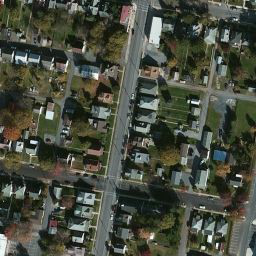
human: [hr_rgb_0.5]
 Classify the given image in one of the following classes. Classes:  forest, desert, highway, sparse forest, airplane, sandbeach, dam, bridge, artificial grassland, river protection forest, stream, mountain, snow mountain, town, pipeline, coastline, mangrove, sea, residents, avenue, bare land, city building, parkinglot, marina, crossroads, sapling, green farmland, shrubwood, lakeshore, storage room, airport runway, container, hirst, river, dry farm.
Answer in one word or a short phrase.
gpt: town